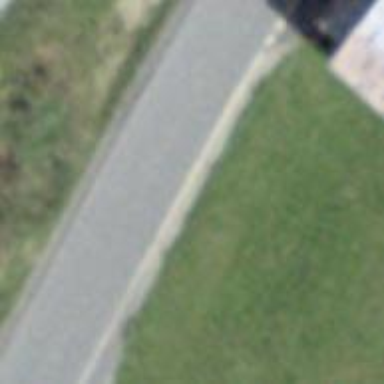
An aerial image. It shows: Paved tertiary road.